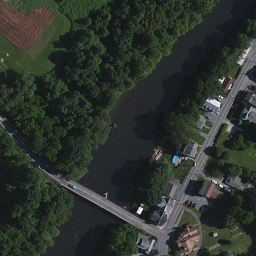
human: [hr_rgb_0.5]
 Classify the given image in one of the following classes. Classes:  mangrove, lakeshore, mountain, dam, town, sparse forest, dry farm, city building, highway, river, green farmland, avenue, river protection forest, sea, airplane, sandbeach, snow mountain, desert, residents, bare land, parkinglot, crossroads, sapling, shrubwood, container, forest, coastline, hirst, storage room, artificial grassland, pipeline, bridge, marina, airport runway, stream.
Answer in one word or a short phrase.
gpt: river